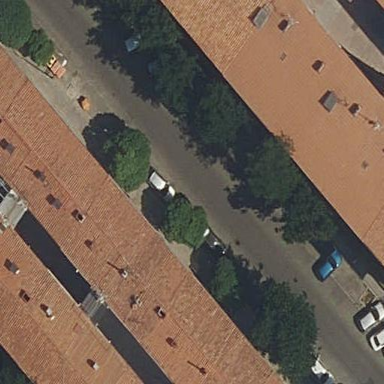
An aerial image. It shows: Apartments building with gabled roof that is oriented across.